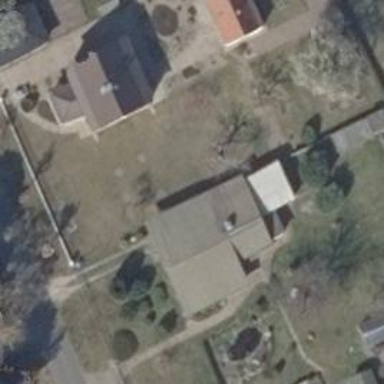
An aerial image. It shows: Bungalow with gabled roof.